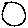
Label: circle